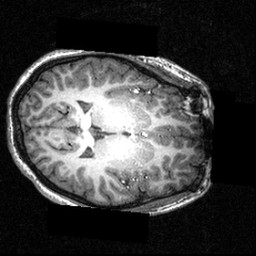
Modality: T1w
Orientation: axial
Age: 16
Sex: female
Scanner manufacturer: siemens
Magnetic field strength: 3.951 T
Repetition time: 1.5 s
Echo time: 0.00335 s